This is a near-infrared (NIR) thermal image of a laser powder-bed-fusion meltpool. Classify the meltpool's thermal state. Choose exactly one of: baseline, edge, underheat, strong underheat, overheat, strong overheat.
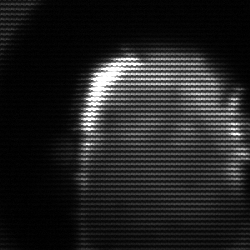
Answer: baseline